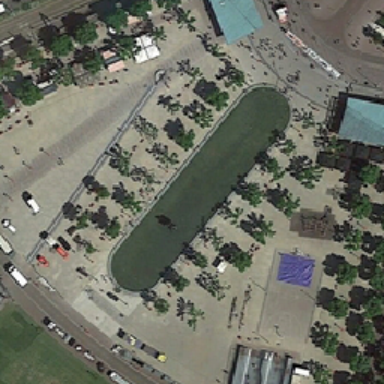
Three green beds are in the center of the square .